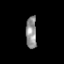
Tissue: skin
Cell type: Epithelial cells
Senescence score: 0.2374
Nuclear area (px): 332
Mean DAPI intensity: 146.515